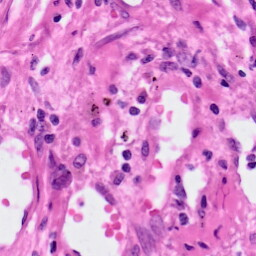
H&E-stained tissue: Lung